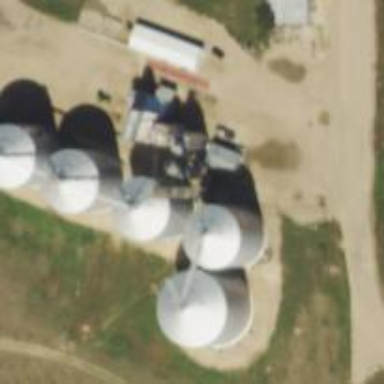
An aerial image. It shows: Silo.